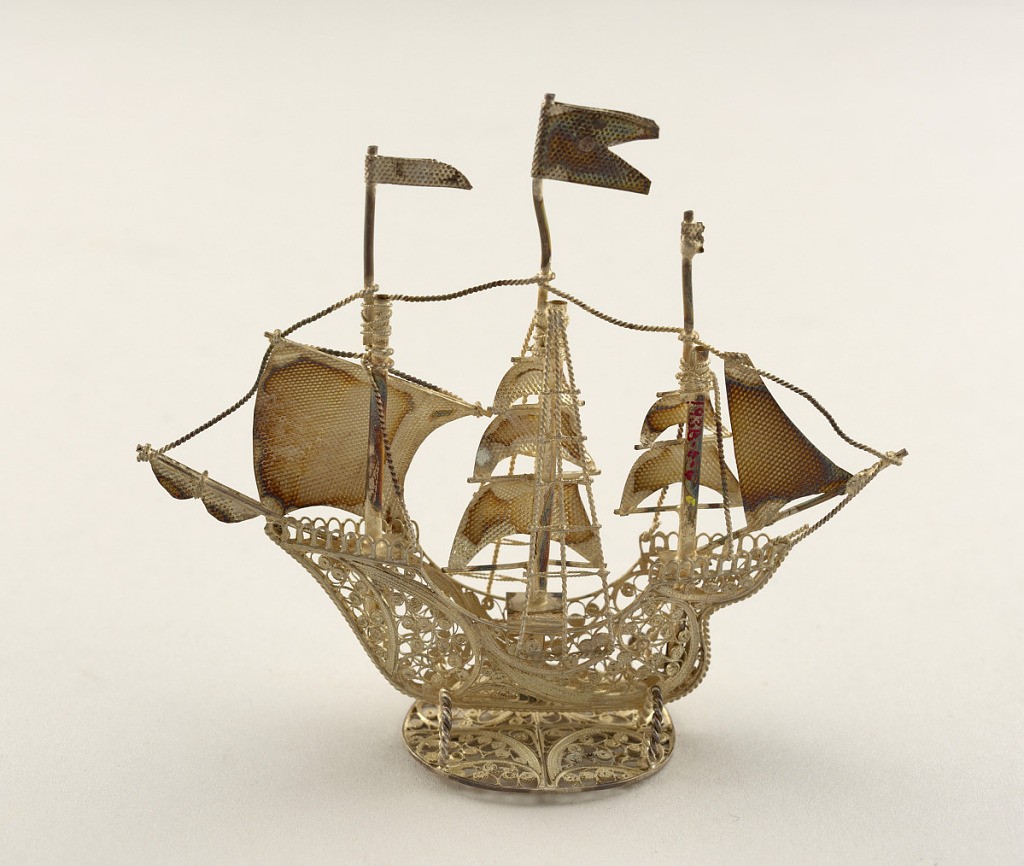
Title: Ship
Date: mid-19th century
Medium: Silver filigree
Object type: Miniature
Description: Three masted ship, the foremast carrying the main sail, which bears a cross of pierced silver, with sails and flags of pebbled texture.  Supported by wire spirals on oval filigree stand.